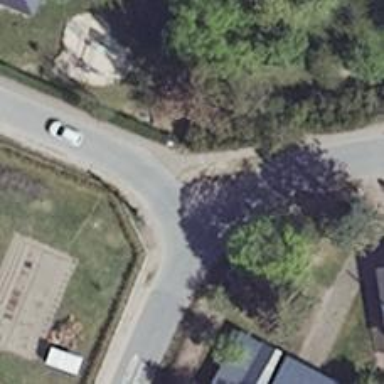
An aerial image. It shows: Residential road.